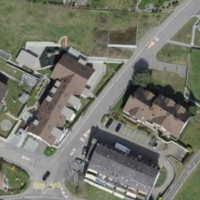
EUNIS habitat code: 55
Species observed at this site:
Prunus spinosa